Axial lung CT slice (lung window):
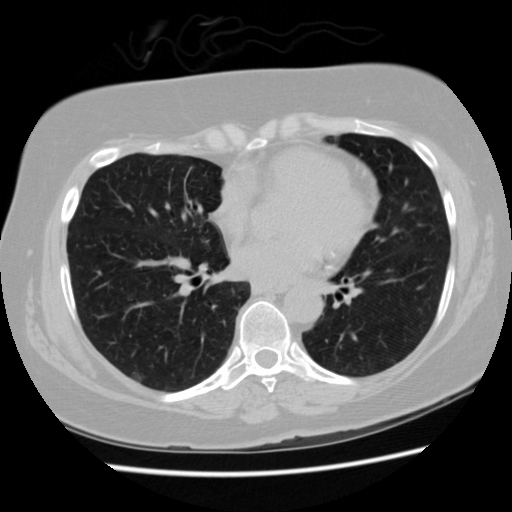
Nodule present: yes
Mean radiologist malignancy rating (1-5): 2